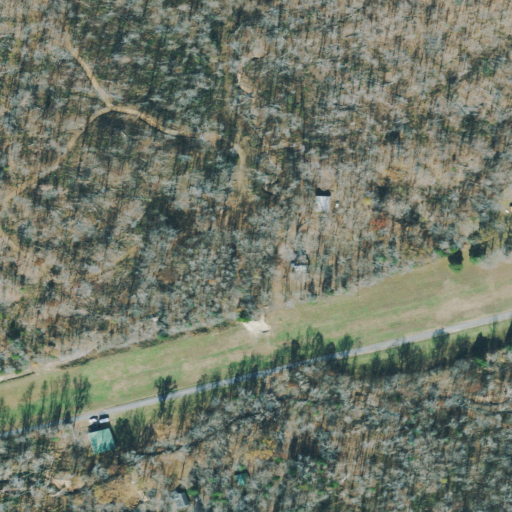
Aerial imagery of valley in Tennessee named Largent Hollow containing deciduous forest, open development, woody wetlands, pasture, and low intensity development